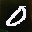
Label: 0